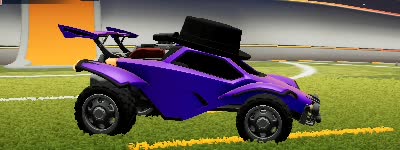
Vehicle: octane